Question: I've included a screen shot rather than code for obvious reasons. I'm having trouble figuring out why the closing tags are turning red and I'm not sure if it's something really simple that I'm overlooking. I think it's something to do with the html element.
screenshot:

As you can see the meta, head and html closing tags are all read and I'm not sure why. They were fine before I added the lang=en-gb and utf-8 parts. Any help would be appreciated, thanks.
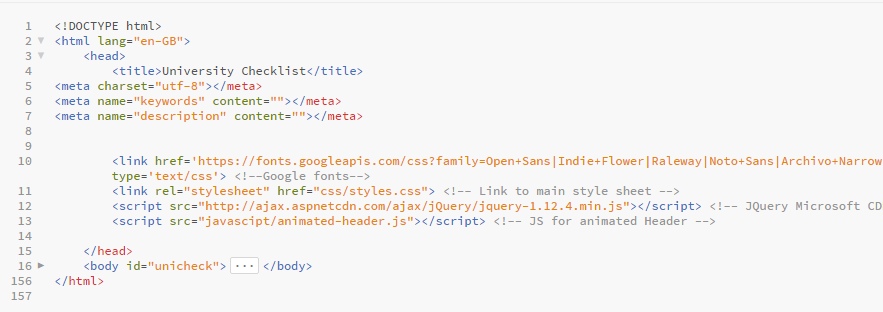
Answer: You should remove '</meta>' tag. '<meta>' doesn't need closing tag.